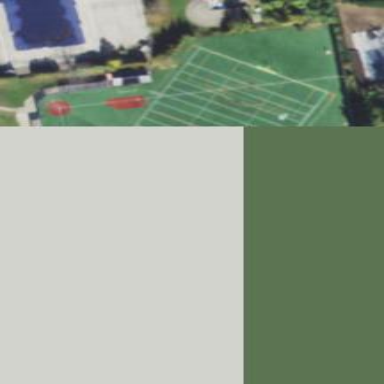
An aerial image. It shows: Football pitch with artificial turf for leisurely sports activities.